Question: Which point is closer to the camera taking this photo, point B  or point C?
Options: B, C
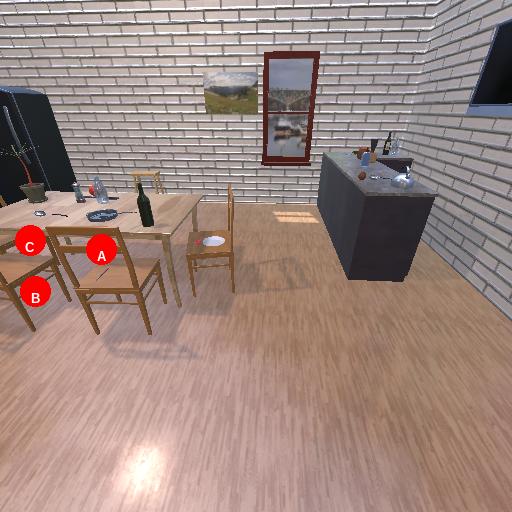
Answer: B